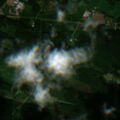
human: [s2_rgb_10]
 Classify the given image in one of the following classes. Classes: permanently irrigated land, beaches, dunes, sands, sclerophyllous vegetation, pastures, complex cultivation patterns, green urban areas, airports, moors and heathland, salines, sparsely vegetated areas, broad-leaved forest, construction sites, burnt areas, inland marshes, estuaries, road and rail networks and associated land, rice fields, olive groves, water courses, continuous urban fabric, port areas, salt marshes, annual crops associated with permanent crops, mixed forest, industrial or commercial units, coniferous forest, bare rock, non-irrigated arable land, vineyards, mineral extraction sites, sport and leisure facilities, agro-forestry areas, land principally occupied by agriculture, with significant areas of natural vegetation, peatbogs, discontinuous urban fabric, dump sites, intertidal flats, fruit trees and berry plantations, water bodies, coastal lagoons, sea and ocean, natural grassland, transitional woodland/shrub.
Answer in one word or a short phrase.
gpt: land principally occupied by agriculture, with significant areas of natural vegetation, broad-leaved forest, coniferous forest, mixed forest